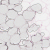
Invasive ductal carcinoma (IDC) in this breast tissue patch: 0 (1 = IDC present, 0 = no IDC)